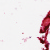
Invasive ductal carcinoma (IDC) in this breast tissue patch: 0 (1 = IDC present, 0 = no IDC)